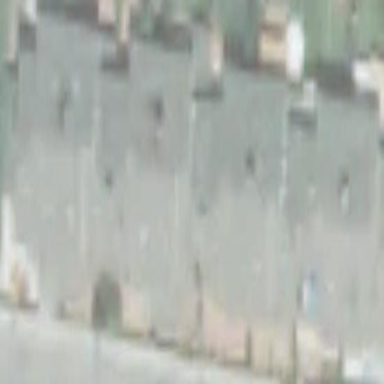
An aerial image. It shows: Terrace building.